Question: I have read and ran with success this <URL>.
I want to embed internal frames into JavaFX using Swing <URL>.
'''
public class FxSwingFx extends Application {
private static void createSwing( SwingNode swingNode ) {
final JDesktopPane desktopPane = new JDesktopPane();
swingNode.setContent( desktopPane );
final JInternalFrame if1 = new JInternalFrame( "Hello, ", true, true, true, true );
final JInternalFrame if2 = new JInternalFrame( " World!", true, true, true, true );
if1 .setVisible( true );
if2 .setVisible( true );
desktopPane.setVisible( true );
desktopPane.add( if1 );
desktopPane.add( if2 );
}
@Override
public void start( Stage primaryStage ) throws Exception {
final SwingNode swingNode = new SwingNode();
final BorderPane root = new BorderPane( swingNode );
root.setBottom( new Button( "FX Button" ));
SwingUtilities.invokeLater(() -> createSwing( swingNode ));
primaryStage.setScene( new Scene( root, 400, 300 ));
primaryStage.show();
}
public static void main( String[] args ) {
launch( args );
}
}
'''

: Why internal frames aren't shown?
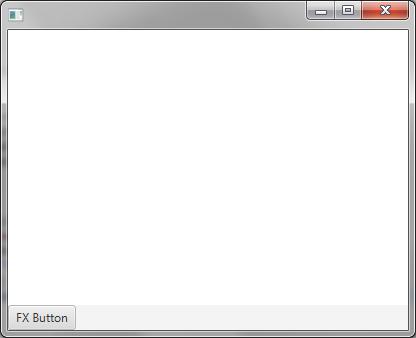
Answer: The condition to see internal frames are:
- 'setSize()''setPreferredSize()'- 'setVisible( true )'
'''
public class FxSwingFx extends Application {
JInternalFrame createInternalFrame( String title, int width, int height ) {
final JInternalFrame frame = new JInternalFrame( title, true, true, true, true );
frame.setVisible( true );
frame.setSize( width, height );
return frame;
}
void createSwing( SwingNode swingNode ) {
final JDesktopPane desktopPane = new JDesktopPane();
desktopPane.add( createInternalFrame( "One", 400, 300 ));
desktopPane.add( createInternalFrame( "Two", 400, 300 ));
swingNode.setContent( desktopPane );
}
@Override
public void start( Stage primaryStage ) throws Exception {
final SwingNode swingNode = new SwingNode();
SwingUtilities.invokeLater(() -> createSwing( swingNode ));
final BorderPane root = new BorderPane( swingNode );
final Button jfxBtn = new Button( "FX Button" );
root.setBottom( jfxBtn );
primaryStage.setScene( new Scene( root, 600, 500 ));
primaryStage.show();
}
public static void main( String[] args ) {
launch( args );
}
}
'''